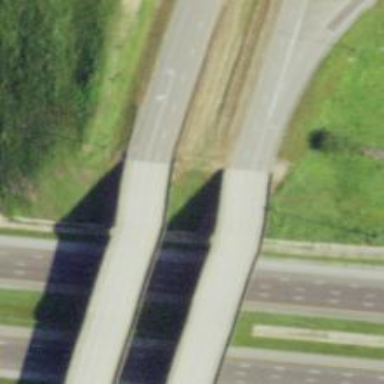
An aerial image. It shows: Viaduct bridge over primary highway with dual carriageway.